Question: I have a matrix consisting of a vector of which each element representing the rows is composed of a vector representing the columns of the matrix. I would like to sort the rows according to the 1st column.

Each element inside this matrix is a 'double', although the first column contains a number that serves as an identifier (but is not unique).
My goal is to have something like the aggregate functions available in SQL, such as count() when I group by the first column.
For instance, if I have:
'''
ID VALUE
1 10
2 20
1 30
2 40
3 60
'''
I would like to get:
'''
ID COUNT MEAN
1 2 20
2 2 30
3 1 60
'''
However, I am stuck in the very first step:
I found a clue <URL>, and changed adapted the comparator to:
'''
bool compareFunction (double i,double j)
{
return (i<j);
}
'''
But the compiler was not very happy about that (making a reference to the stl_algo.h file):
'''
error: cannot convert 'std::vector<double>' to 'double' in argument passing
'''
I was therefore wondering if there is a way to sort such a 'vector' of 'vector's when it contains 'double's.
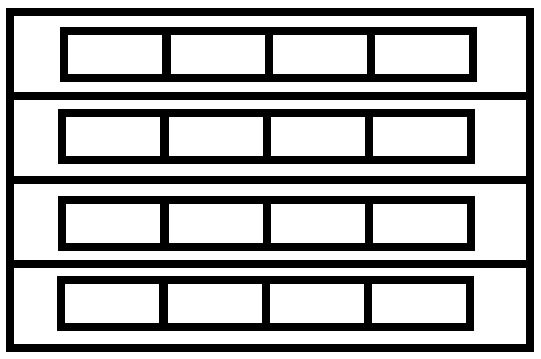
Answer: Answer (imho): use a different datastructure. What you are trying to do is setup a multimap. Oh hey look:
<URL>
<URL>
It'll be faster for large numbers of elements. And is actually a map rather than a vector of vector of double.
Either that, or skip the sorting all together, and count by key using std::map, std::unordered_map, or (if you know the number of keys and/or the keys are offset by 1 with no breaks) std::vector.
To expand, sorting your list to get means will be slow. Sorting (using std::sort) is O(nlogn), and will be O(nlogn) every time you compute this mean. And it is an unessisary step: your stuff is grouped by key reguardless of order. std::map and std::multimap will "sort as you go" which will be just a little faster than sorting every time, but you won't have to sort the whole thing to get the list. Then you can just iterate the multimap to get the mean, O(n) each mean calculation. (It is still O(nlg(n)) to add all the elements to the multimap)
But if you know the key output is going to be 1,2,3...n-1,n, than sorting is a complete waste of time. Just make a counter for each key (since you know what the keys can be) and add to the key while iterating the array.
BUT WAIT THERE IS MORE
If the keys are actually setup the way you are thinking, than the best way from the get go is to forget the table structure, and make build it like this:
'''
Index VALUE
0 10,30
1 20,40
2 60
'''
Count is now constant time for each row. Mean for each row is O(n). Getting a list is constant time for each row. EVERYBODY WINS.